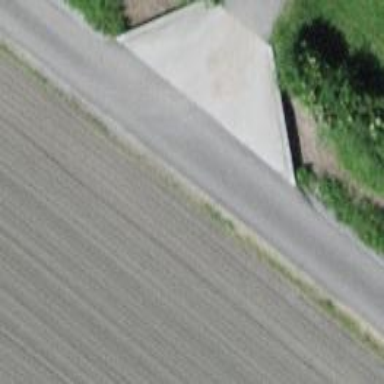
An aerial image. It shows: Asphalt track with grade1 surface.